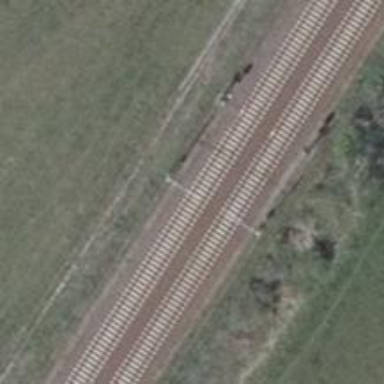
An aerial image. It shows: Railway milestone with catenary mast.